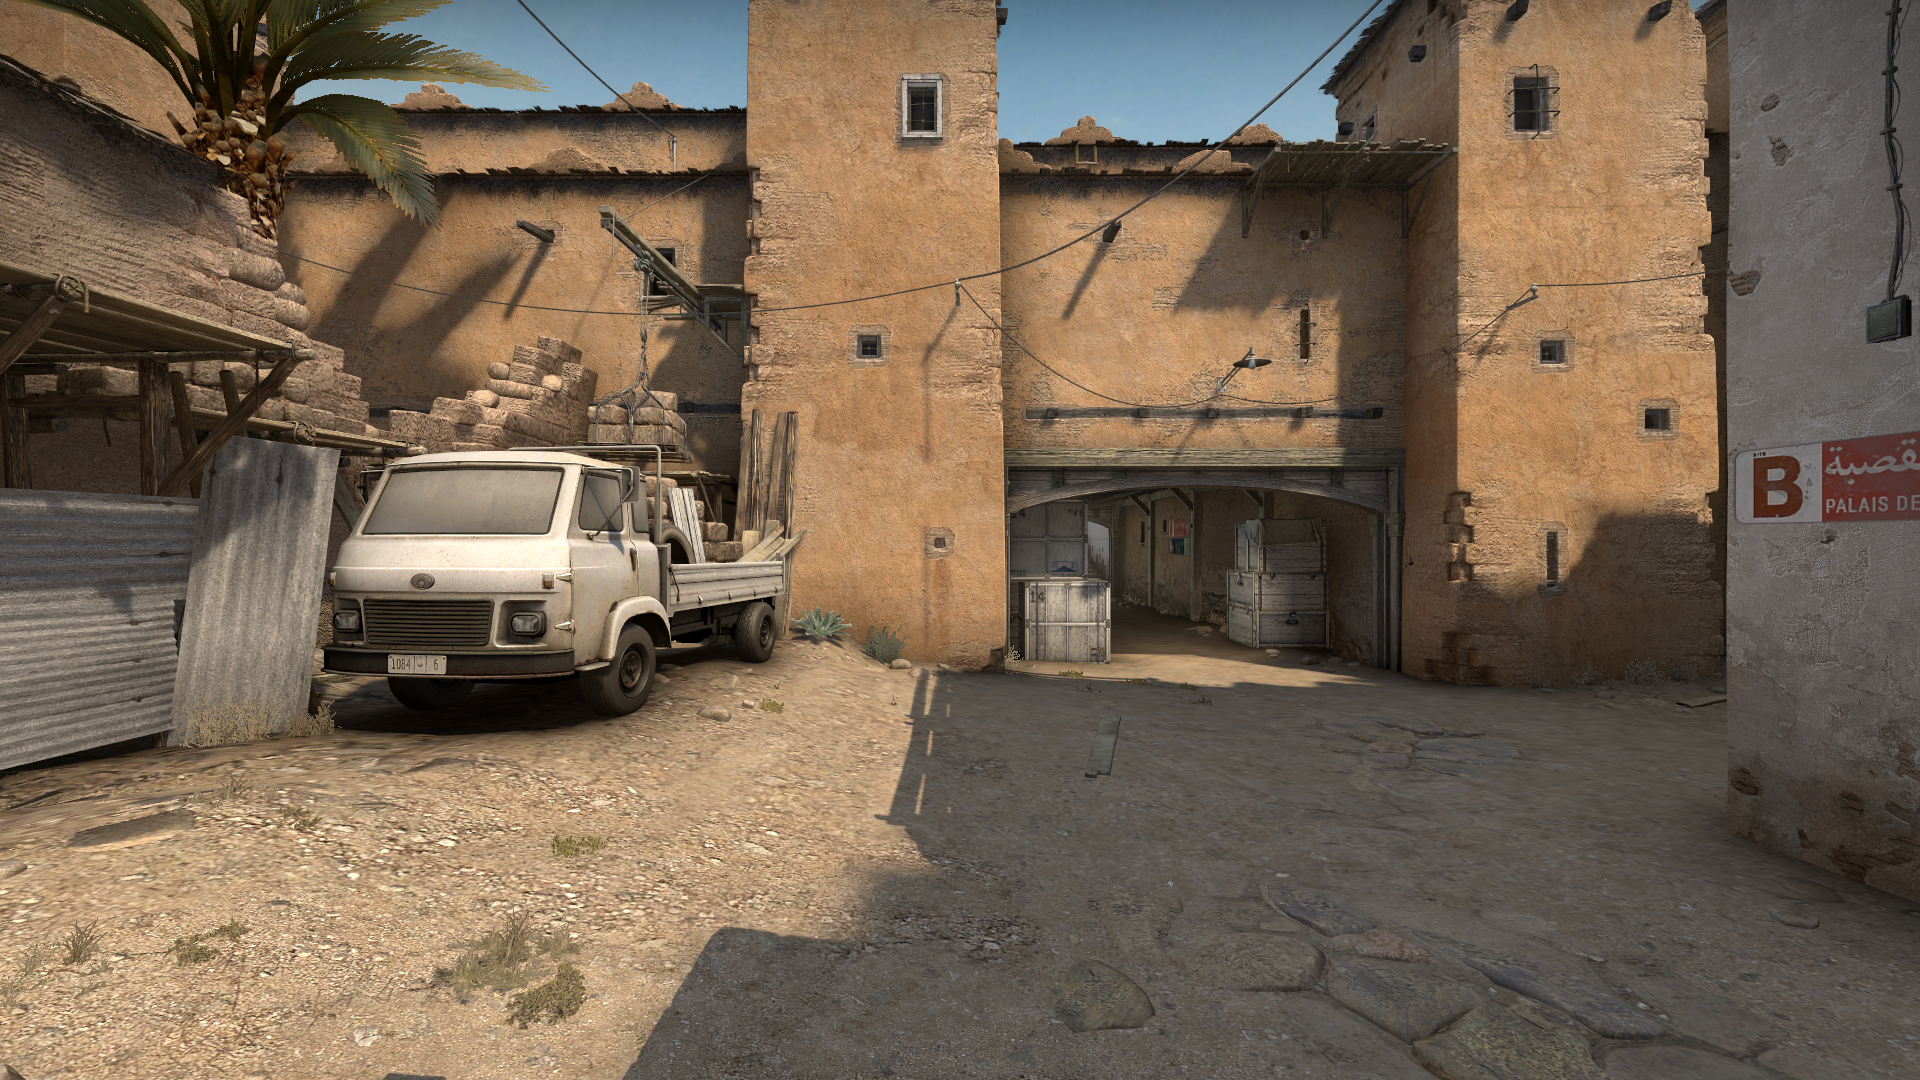
Map: de_dust2